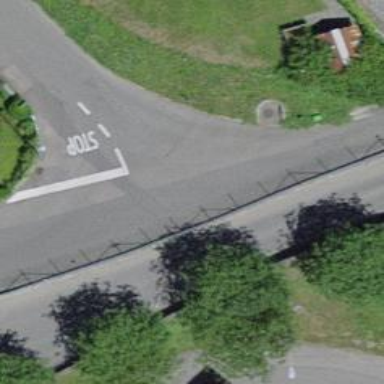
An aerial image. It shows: Unclassified road.